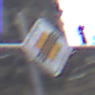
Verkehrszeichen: EndeVorfahrtsstrasse
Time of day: MorningAfternoon
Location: Outdoor (Urban)
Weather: PartlyCloudy
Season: NotSpecified
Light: Natural